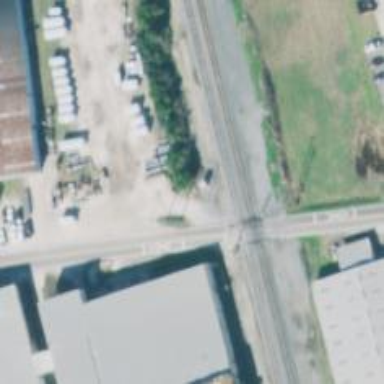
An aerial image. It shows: Level crossing with lights on the railway.